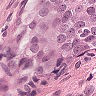
Metastatic tissue present: yes